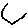
Label: hexagon